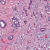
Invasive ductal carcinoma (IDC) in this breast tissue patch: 1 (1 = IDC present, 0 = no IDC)